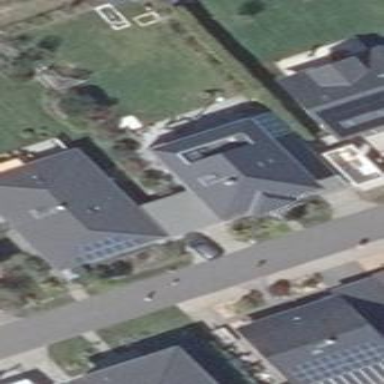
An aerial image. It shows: Detached building.